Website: home-depot
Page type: customer-info-address
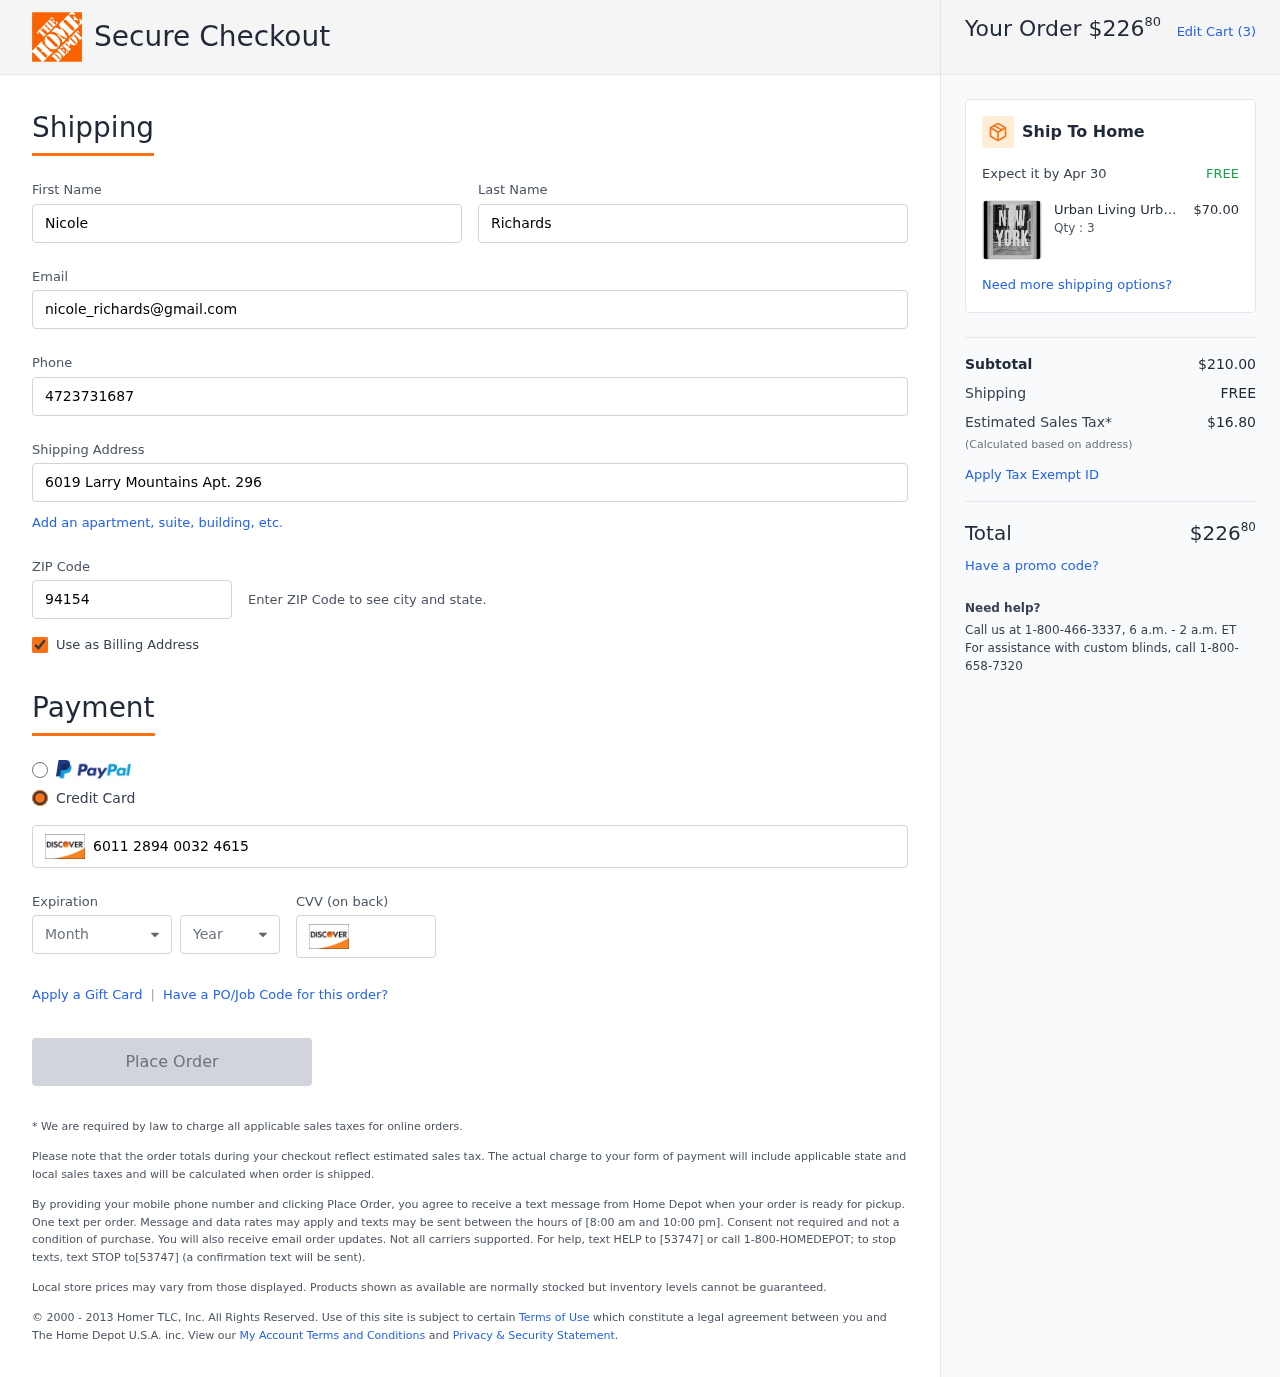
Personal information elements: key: PII_CARD_CVV
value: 255
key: PII_CARD_EXPIRY_MONTH
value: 05
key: PII_CARD_EXPIRY_YEAR
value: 29
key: PII_CARD_NUMBER
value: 6011 2894 0032 4615
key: PII_EMAIL
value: nicole_richards@gmail.com
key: PII_FIRSTNAME
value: Nicole
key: PII_LASTNAME
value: Richards
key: PII_PHONE
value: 4723731687
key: PII_POSTCODE
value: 94154
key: PII_STREET
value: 6019 Larry Mountains Apt. 296
Product elements: key: PRODUCT1_BRAND
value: Urban Living
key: PRODUCT1_NAME
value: Urban Living PTM Images 1-29745 Collection Framed giclee Floating Between Glass Wall Art
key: PRODUCT1_PRICE
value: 70
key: PRODUCT1_QUANTITY
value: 3
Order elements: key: ORDER_TOTAL
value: $22680
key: ORDER_NUM_ITEMS
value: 3
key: ORDER_DELIVERY_DATE
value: Apr 30
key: ORDER_SUBTOTAL
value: $210.00
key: ORDER_SHIPPING_COST
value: FREE
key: ORDER_TAX
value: $16.80